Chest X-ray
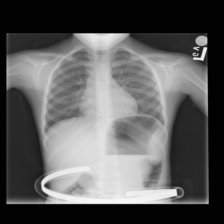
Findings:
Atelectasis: negative
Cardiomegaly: negative
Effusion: negative
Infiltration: negative
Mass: negative
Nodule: negative
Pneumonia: negative
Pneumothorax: negative
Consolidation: negative
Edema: negative
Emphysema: negative
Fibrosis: negative
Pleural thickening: negative
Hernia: negative